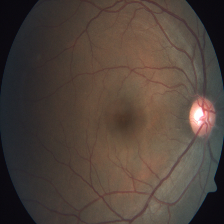
Diabetic retinopathy grade: Severe